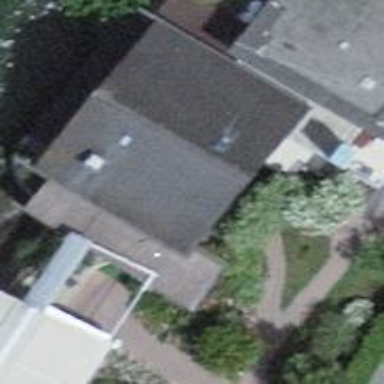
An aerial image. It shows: Restaurant.